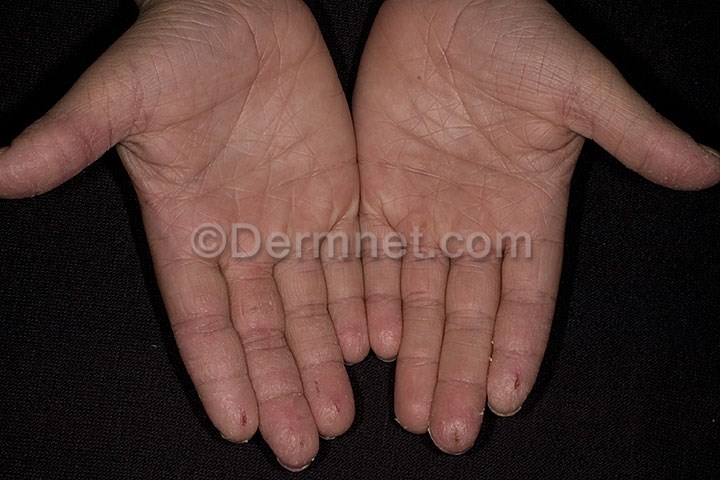
Disease: Atopic Dermatitis Photos